Field crop: maize
Growth stage: 2
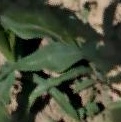
Species: maize